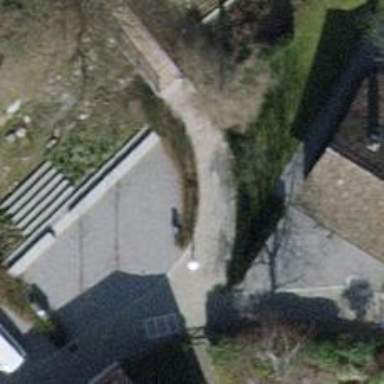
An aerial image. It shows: Hedge barrier.